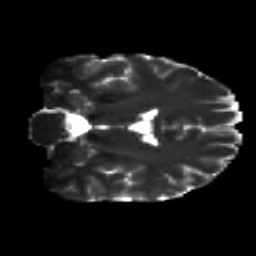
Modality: T2w
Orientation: coronal
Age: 25
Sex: male
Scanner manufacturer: siemens
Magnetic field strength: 3 T
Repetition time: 8.8 s
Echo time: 0.085 s